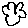
Label: flower